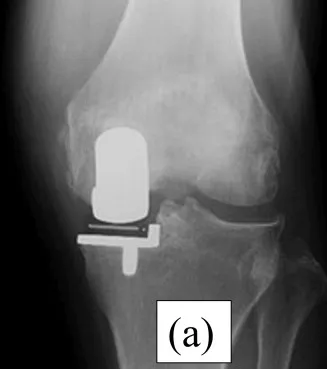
Immediately postoperative radiography and CT. . (a) Postoperative radiography shows no fracture line.
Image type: radiology (x_ray)